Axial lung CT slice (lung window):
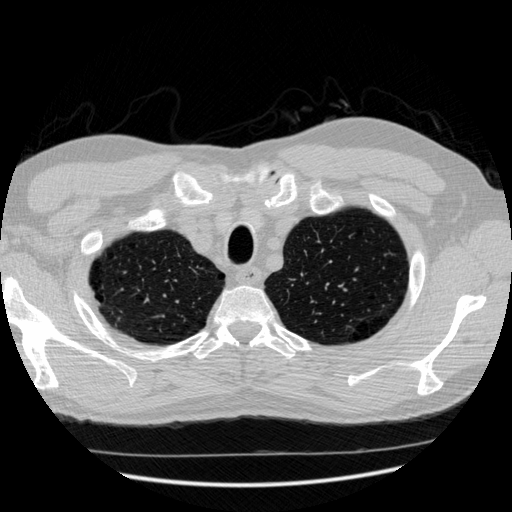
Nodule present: no